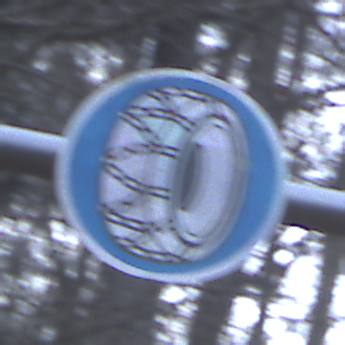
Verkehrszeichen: SchneekettenVorgeschrieben
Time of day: MorningAfternoon
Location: Outdoor (Nature)
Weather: Overcast
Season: Winter
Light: Natural